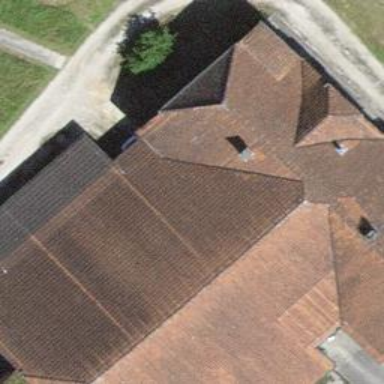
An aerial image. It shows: Farm building.